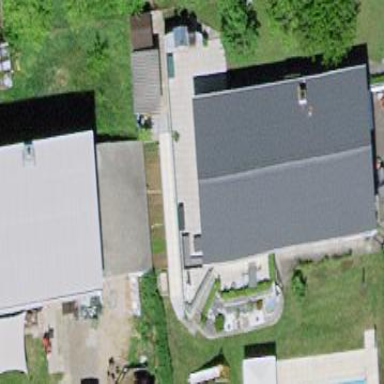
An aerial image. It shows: Simple and straightforward house.